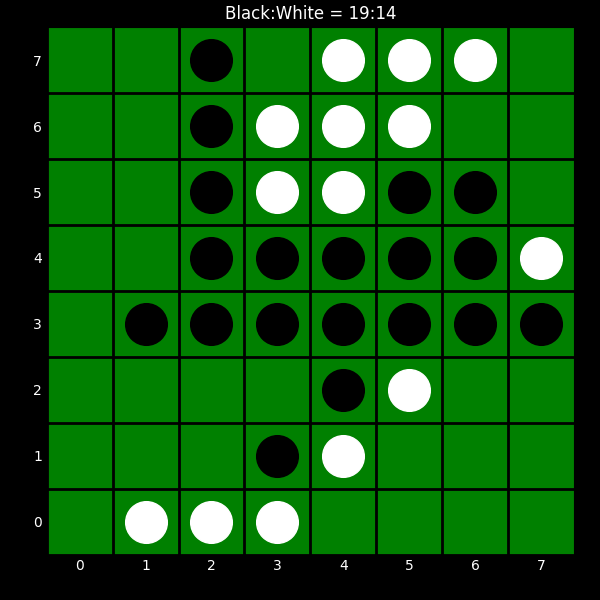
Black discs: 19
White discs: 14